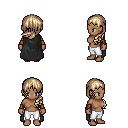
a pixel art fantasy rpg character, female body template, human, dark skin, black cape, white pants, white blonde left-swept hairstyle, cloth bracers, four views (front, back, left, right), 2x2 character sprite sheet, small pixel art, hard edges, no anti-aliasing